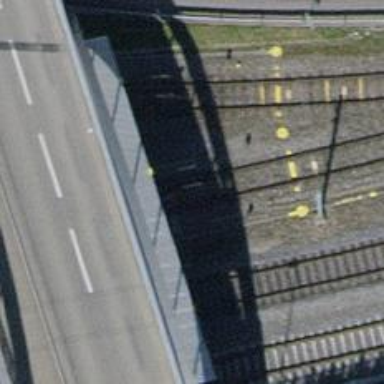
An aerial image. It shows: Railway switch.